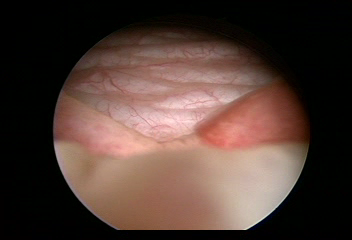
Modality: WLC
Class: Normal mucosa
Bladder cancer association: No